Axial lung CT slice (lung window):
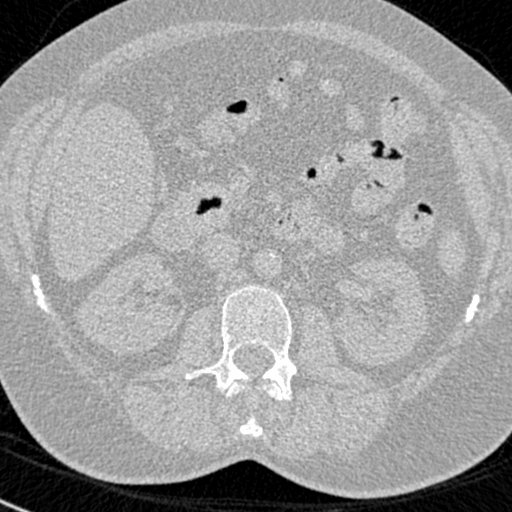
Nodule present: no